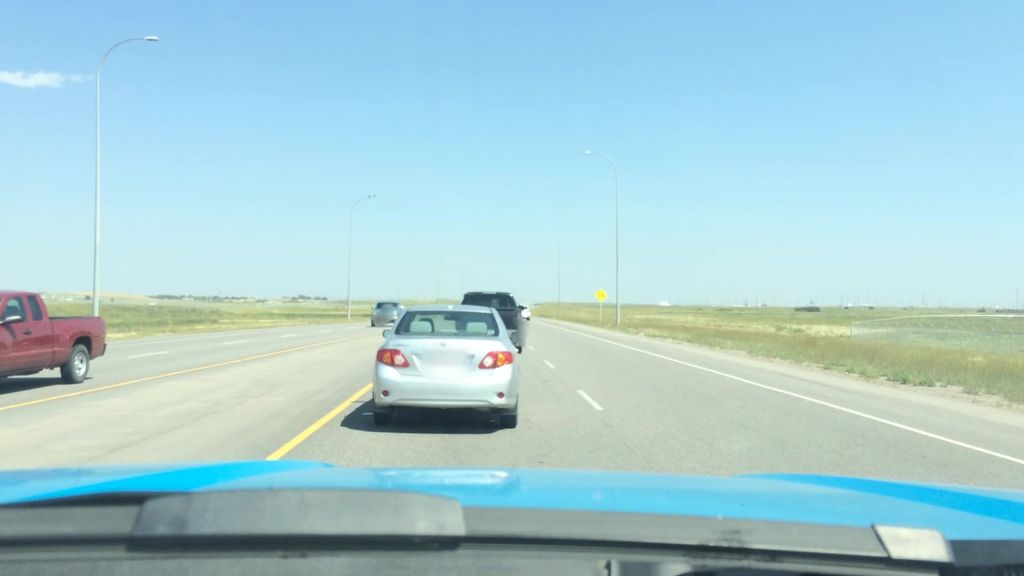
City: calgary